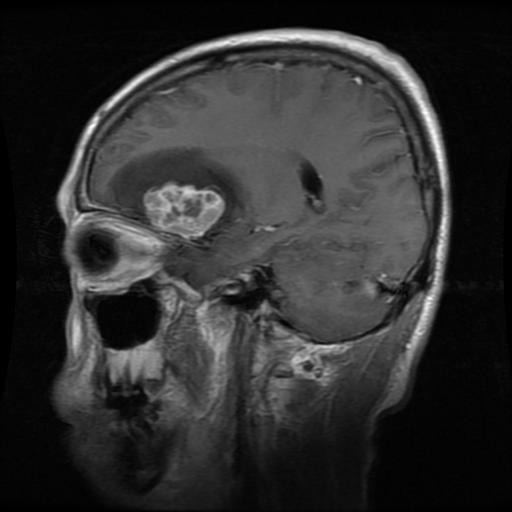
Label: meningioma